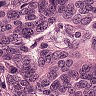
Metastatic tissue present: yes